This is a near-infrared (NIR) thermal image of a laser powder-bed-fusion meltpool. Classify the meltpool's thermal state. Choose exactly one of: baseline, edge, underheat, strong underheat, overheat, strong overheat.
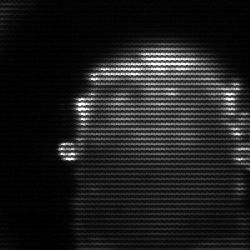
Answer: baseline